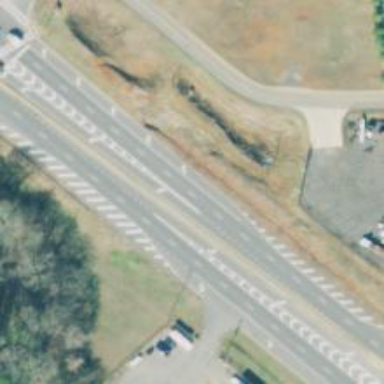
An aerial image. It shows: Asphalt road with primary link designation.